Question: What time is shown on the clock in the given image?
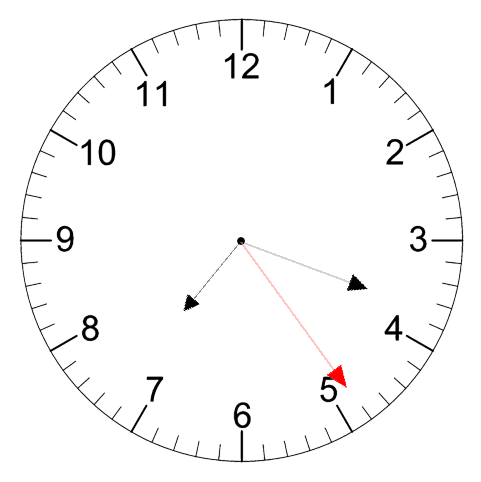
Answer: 07:18:24